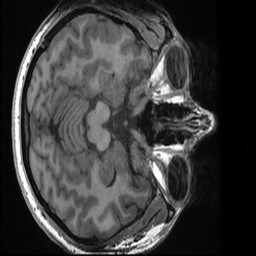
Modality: T1w
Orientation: axial
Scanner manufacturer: ge
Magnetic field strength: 3 T
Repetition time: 0.007788 s
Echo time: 0.00302 s